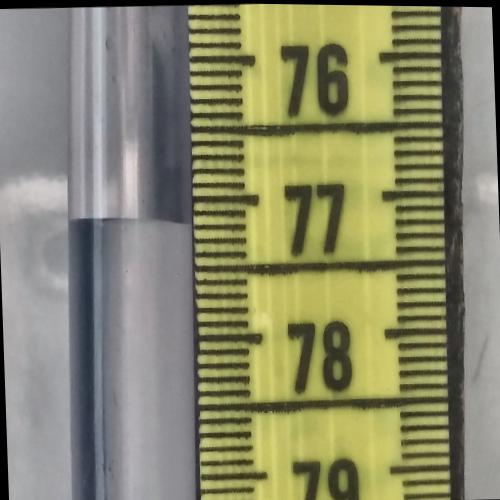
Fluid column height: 77.2 cm